Question: i am beginner to the spring mvc ,my question is regarding the file name where class="org.springframework.web.servlet.view.InternalResourceViewResolver"> exists . as i was going through online tutorials i found different names of the spring config file like spring-dispatcher-servlet.xml,spring-config.xml and mvc-dispatcher-servlet.xml ,so what is the default name and where do i have to mention this file whether in web.xml or any other file?
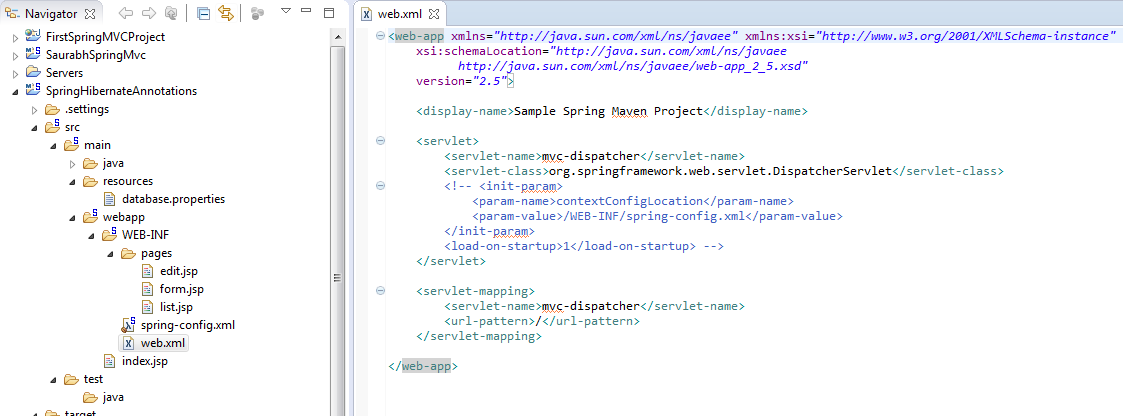
Answer: It might be confusing for a newbie, in your web.xml you declare the servlet name and other details this can be any name(commonly known as dispatcher servlet) for the same name you create one more xml. you write it there.
like if the below file is your
'''
<web-app>
<servlet>
<servlet-name>dispatcher</servlet-name>
<servlet-class>org.springframework.web.servlet.DispatcherServlet</servlet-class>
<load-on-startup>1</load-on-startup>
</servlet>
<servlet-mapping>
<servlet-name>example</servlet-name>
<url-pattern>*.form</url-pattern>
</servlet-mapping>
</web-app>
'''
Then you create a file called and write your code(view resolver etc) there .
'''
<?xml version="1.0" encoding="UTF-8"?>
<beans xmlns="http://www.springframework.org/schema/beans"
...(lot more that you need)>
<bean id="viewResolver"
class="org.springframework.web.servlet.view.InternalResourceViewResolver"
p:prefix="/WEB-INF/jsp/"
p:suffix=".jsp" />
</beans>
'''
It changes with the name you have used in your web.xml.